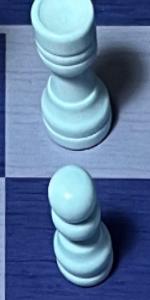
Label: Pawn_White